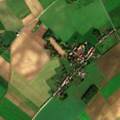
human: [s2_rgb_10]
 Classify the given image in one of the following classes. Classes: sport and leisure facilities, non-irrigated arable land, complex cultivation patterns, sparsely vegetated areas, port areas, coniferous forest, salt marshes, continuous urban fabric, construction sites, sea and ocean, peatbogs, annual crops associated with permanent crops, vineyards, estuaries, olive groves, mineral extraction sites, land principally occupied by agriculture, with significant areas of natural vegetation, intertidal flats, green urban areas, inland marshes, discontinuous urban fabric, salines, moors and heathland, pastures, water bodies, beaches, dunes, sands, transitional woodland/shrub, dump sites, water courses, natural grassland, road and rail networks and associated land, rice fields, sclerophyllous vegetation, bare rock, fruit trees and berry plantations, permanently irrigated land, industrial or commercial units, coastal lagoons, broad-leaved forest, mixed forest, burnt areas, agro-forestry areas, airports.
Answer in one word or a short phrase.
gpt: non-irrigated arable land, pastures